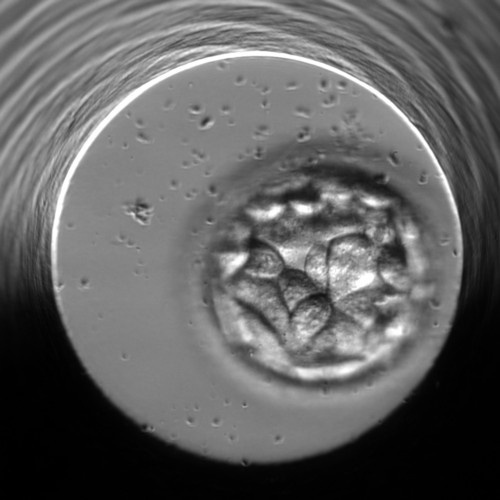
Embryo quality: poor